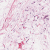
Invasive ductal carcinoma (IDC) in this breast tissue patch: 0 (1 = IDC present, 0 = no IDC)